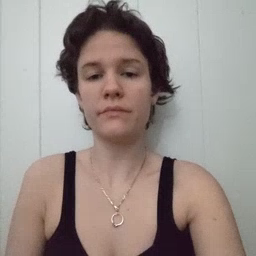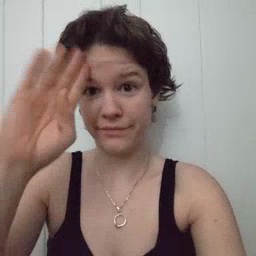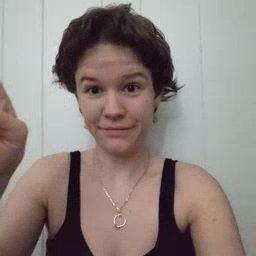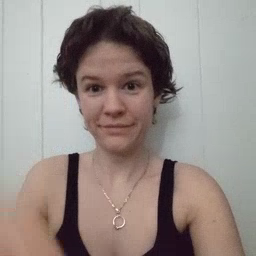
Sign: hello